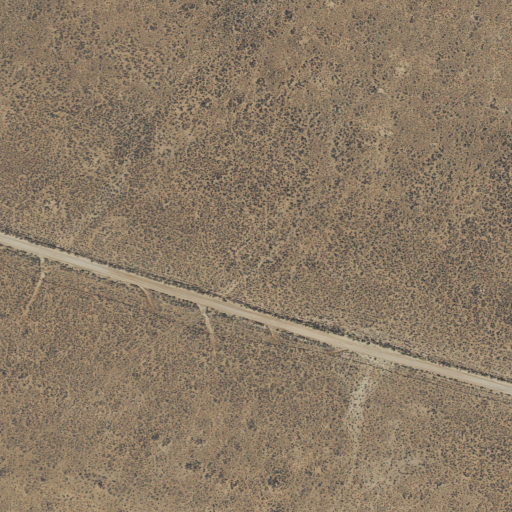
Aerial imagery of mountain in Utah named Flat Rock Mesa containing only shrub